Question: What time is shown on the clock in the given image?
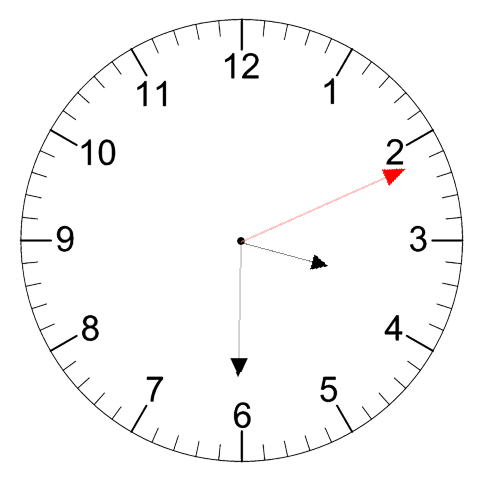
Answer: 03:30:11